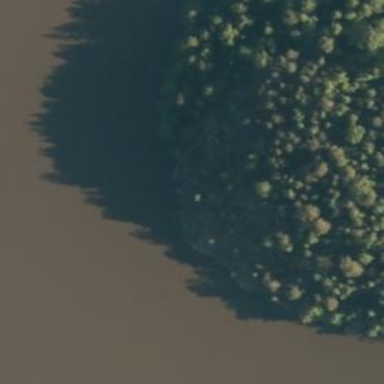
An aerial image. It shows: Cliff in nature.